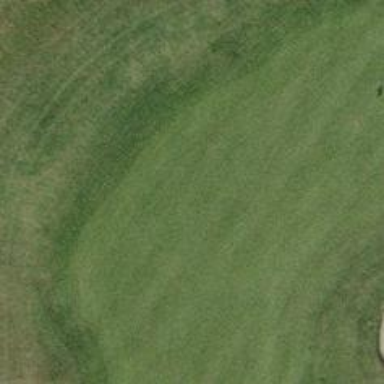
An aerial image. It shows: View of golf hole.